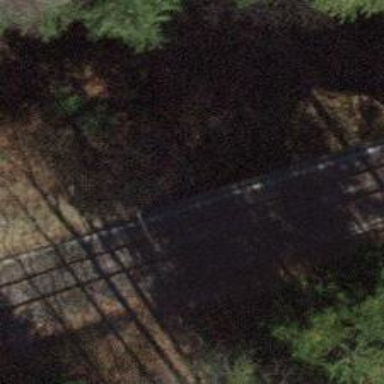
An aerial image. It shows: Preserved railway bridge with single electrified track and contact line.